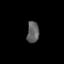
Tissue: prostate
Cell type: Endothelial cells
Senescence score: 0.6839
Nuclear area (px): 249
Mean DAPI intensity: 96.614